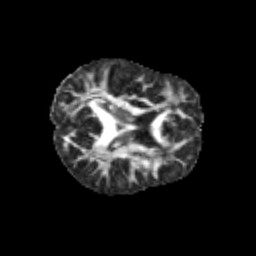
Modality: FA
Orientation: axial
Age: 9
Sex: female
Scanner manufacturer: siemens
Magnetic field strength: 3 T
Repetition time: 3.8 s
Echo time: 0.07 s